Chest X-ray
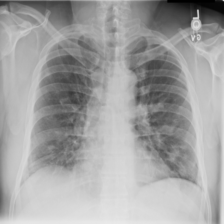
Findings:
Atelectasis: negative
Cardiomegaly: negative
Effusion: negative
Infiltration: negative
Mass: negative
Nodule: negative
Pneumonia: negative
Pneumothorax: negative
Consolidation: negative
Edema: negative
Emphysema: negative
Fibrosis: negative
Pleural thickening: negative
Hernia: negative